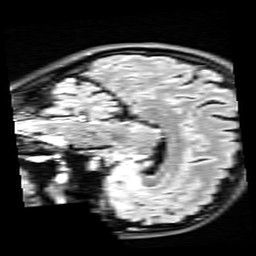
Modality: FLAIR
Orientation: sagittal
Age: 27
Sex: female
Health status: healthy
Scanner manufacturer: siemens
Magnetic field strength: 3 T
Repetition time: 9 s
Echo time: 0.088 s